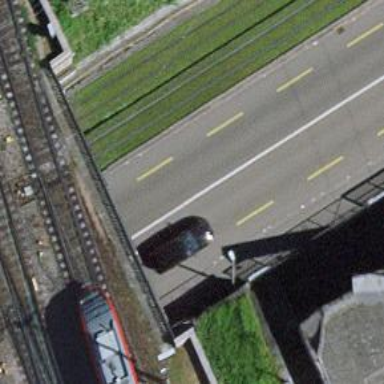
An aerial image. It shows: Secondary road with asphalt surface running through tunnel. There is cycle lane on both sides of the road.